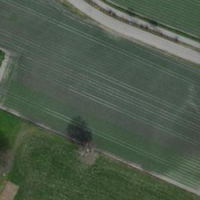
EUNIS habitat code: 52
Species observed at this site:
Vicia sepium